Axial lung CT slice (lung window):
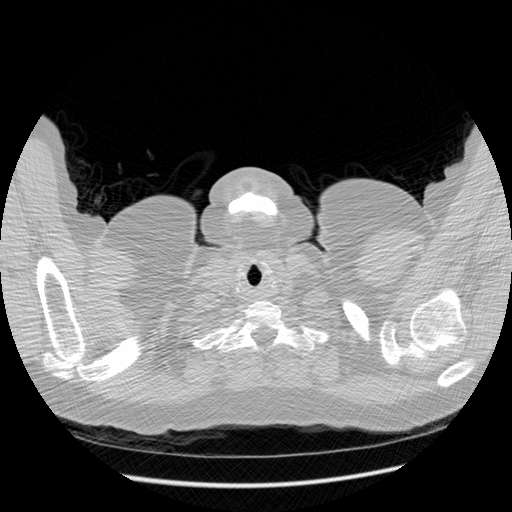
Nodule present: no